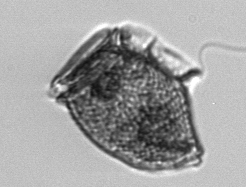
Label: Dinophysis_norvegica